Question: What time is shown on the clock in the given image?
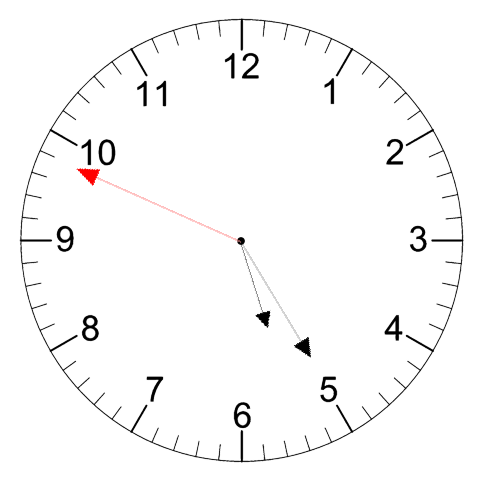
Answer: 05:24:49